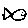
Label: fish